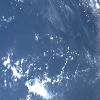
Label: water